Question: I have a command field like this,
'''
<asp:CommandField ShowEditButton="true" ShowDeleteButton="True" ItemStyle-Width="10px" />
'''
Now on delete I want to display a confirmation box but not sure how can I do it.
sorry but I don't want to use Template field.
Maybe somehow I can use JS to display message or maybe in this code behind method,
'''
protected void GridView1_RowDeleting(object sender, GridViewDeleteEventArgs e)
'''
I tried this,
'''
protected void GridView1_RowDataBound(object sender, GridViewRowEventArgs e)
{
if (e.Row.RowType == DataControlRowType.DataRow)
{
//In this sample, there are 3 buttons and the second one is Delete button, that's why we use the index 2
//indexing goes as 0 is button #1, 1 Literal (Space between buttons), 2 button #2, 3 Literal (Space) etc.
((Button)e.Row.Cells[0].Controls[2]).OnClientClick = "return confirm('"Do you really want to delete?');";
}
}
'''
but I am getting index out of bound as there isn't any control there. <URL>
Here's full code of my GridView I changed names of columns and other text so don't get confused,
'''
<asp:UpdatePanel ID="UpdatePanel1" runat="server">
<ContentTemplate>
<asp:GridView ID="GridView1" runat="server" DataKeyNames="UserID" AutoGenerateColumns="false"
CellPadding="5" OnRowDataBound="GridView1_RowDataBound" Width="800px" AllowPaging="True"
PageSize="5" GridLines="Horizontal" OnPageIndexChanging="GridView1_PageIndexChanging"
OnRowCancelingEdit="GridView1_RowCancelingEdit" OnRowDeleting="GridView1_RowDeleting"
OnRowUpdating="GridView1_RowUpdating" OnRowEditing="GridView1_RowEditing">
<Columns>
<asp:TemplateField ItemStyle-Width="8px" ControlStyle-Width="8px">
<ItemTemplate>
<a href="javascript:switchViews('div<%# Eval("UserID") %>', 'one');">
<img id="imgdiv<%# Eval("UserID") %>" alt="Click to show/hide orders" border="0"
src="/_layouts/g1.png" />
</a>
</ItemTemplate>
<AlternatingItemTemplate>
<a href="javascript:switchViews('div<%# Eval("UserID") %>', 'alt');">
<img id="imgdiv<%# Eval("UserID") %>" alt="Click to show/hide orders" border="0"
src="/_layouts/g1.png" />
</a>
</AlternatingItemTemplate>
</asp:TemplateField>
<asp:BoundField DataField="UserID" ReadOnly="true" HeaderText="User ID" ItemStyle-Width="120px" />
<asp:BoundField DataField="Name" HeaderText="User Name" ItemStyle-Width="350px" />
<asp:BoundField DataField="City" HeaderText="City" ItemStyle-Width="800px" />
<asp:CommandField ShowEditButton="true" ShowDeleteButton="True" ItemStyle-Width="10px" />
<asp:TemplateField>
<ItemTemplate>
<tr>
<td colspan="100%">
<div id="div<%# Eval("UserID") %>" style="display: none; position: relative;
left: 25px;">
<asp:GridView ID="GridView2" runat="server" Width="80%" AutoGenerateColumns="false"
DataKeyNames="TTTT" EmptyDataText="There isn't e.">
<Columns>
<asp:HyperLinkField HeaderText="TTTT Title" DataNavigateUrlFields="anotherfield"
DataTextField="TTTT" DataTextFormatString="{0:c}" Target="_blank" />
<asp:BoundField DataField="orDerDescription" HeaderText="orDerDescription" HtmlEncode="False" />
</Columns>
</asp:GridView>
</div>
</td>
</tr>
</ItemTemplate>
</asp:TemplateField>
</Columns>
</asp:GridView>
</ContentTemplate>
</asp:UpdatePanel>
'''
Error when I try answer

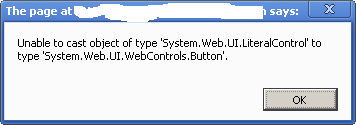
Answer: if delete CommandField is on second column of your grid view
'''
protected void GridView1_RowDataBound(object sender, GridViewRowEventArgs e)
{
if (e.Row.RowType == DataControlRowType.DataRow)
{
LinkButton link = (LinkButton)e.Row.Cells[4].Controls[2];
if (link != null)
{
link.OnClientClick = "return confirm('Do you really want to delete?')";
}
}
}
'''